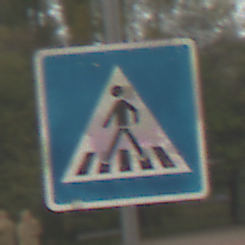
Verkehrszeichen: FussgaengerueberwegRechts
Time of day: MorningAfternoon
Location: Outdoor (Suburban)
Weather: Overcast
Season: NotSpecified
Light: Natural